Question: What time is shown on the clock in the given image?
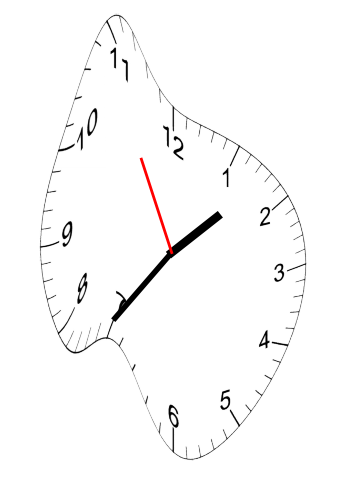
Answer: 01:35:55